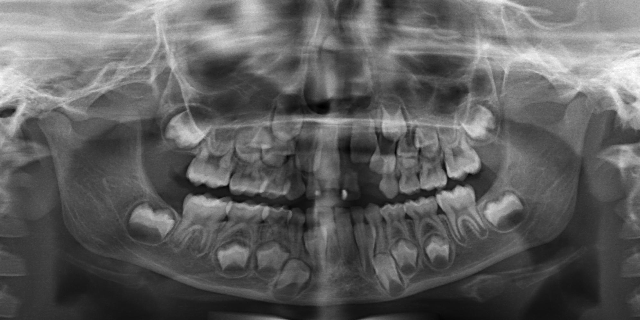
child